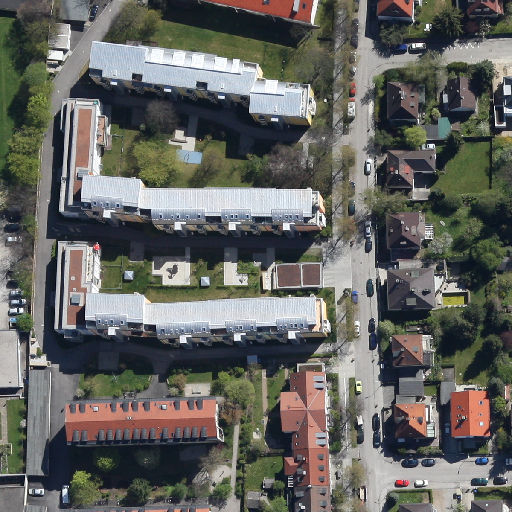
Referring expression: vehicle